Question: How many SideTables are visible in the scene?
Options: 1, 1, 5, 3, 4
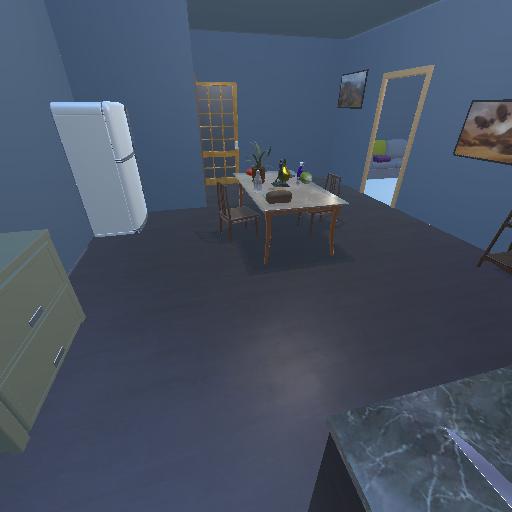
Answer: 1